Question: I am a novice in SAS program.
I have a question about merging two dataset.
The two data sets look like (please click this Image link (Excel sheet image):

Please let me know key concepts or code to make this happen!
I have searched the answer through Googling etc., but there is no site that exactly solve what I want.
(If it is possible to tackle above question without PROC SQL.)
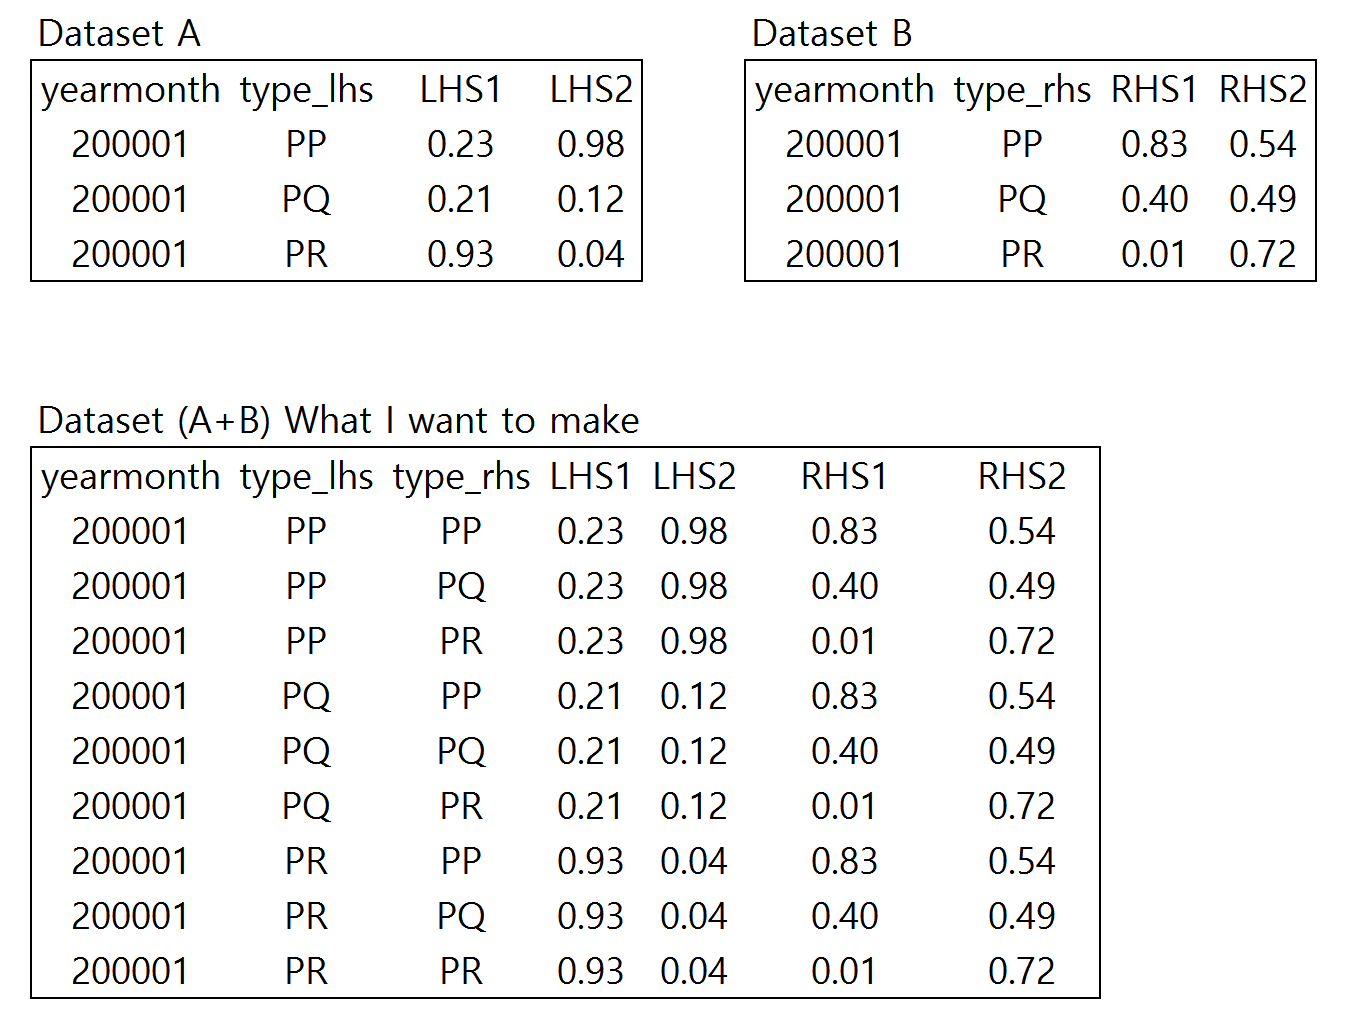
Answer: To get the desired result you should do a cartesian product (Cross join) which returns all the rows in all tables. Each row in table1 is paired with all the rows in table2. I have used 'Proc SQL' to do this and I am eager to see how this can be done using 'Data step'. Here's what I know,
'''
Proc Sql;
create table test_merge as
select a.*, b.type_rhs, b.rhs1, b.rhs2
from test a, test11 b
where a.yearmonth=b.yearmonth
;
quit;
'''
Again, I am new to SAS as well and I think this is one of the ways to create the desired output.
When working with huge data, you will see a note in log that says "The execution of this query involves performing one or more Cartesian product joins that can not be optimized."